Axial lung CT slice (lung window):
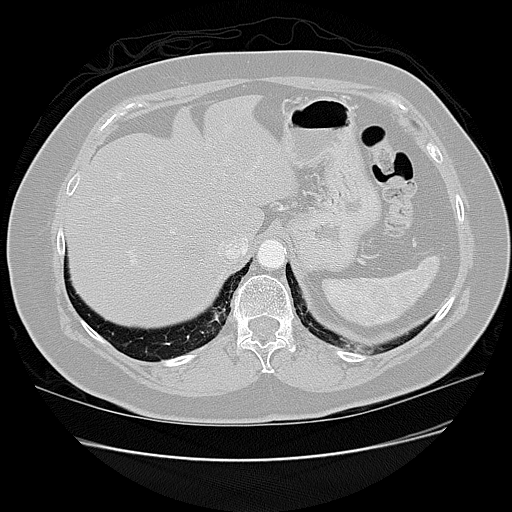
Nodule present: no